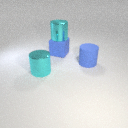
large blue rubber cylinder in front of large blue rubber cube